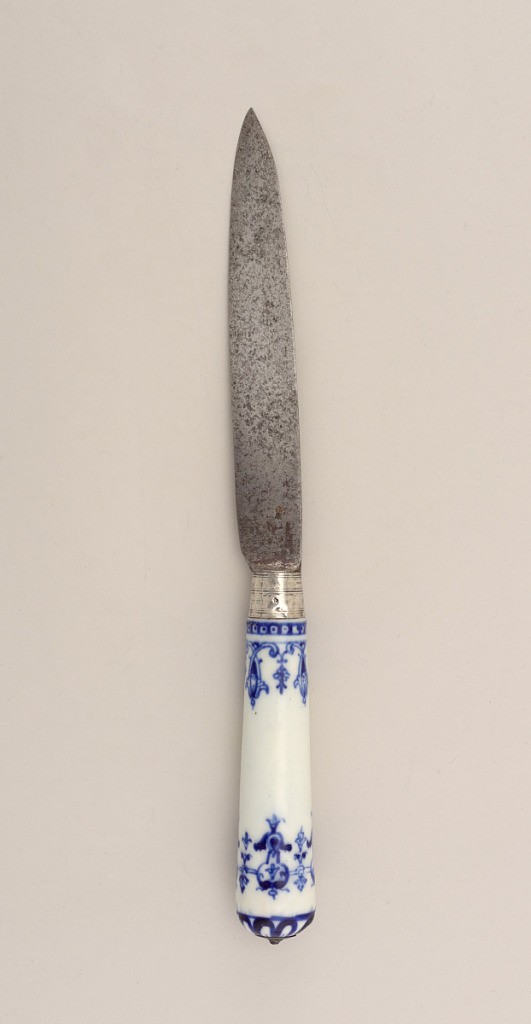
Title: Knife with Porcelain Handle (Paired with Fork)
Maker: Saint-Cloud Porcelain Manufactory, French, active by 1693 - 1766
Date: ca. 1730
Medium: soft paste porcelain, vitreous enamel, silver, steel
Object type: knife
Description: Leaf-shaped blade, almost straight edges, plain bolster. Silver ferrule with horizontal bands. Tapering white porcelain handle with dark blue floral and scrolled decoration. Silver button cap at the top of the handle.